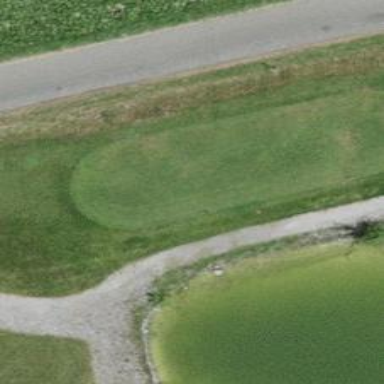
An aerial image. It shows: Golf tee on grassy land.